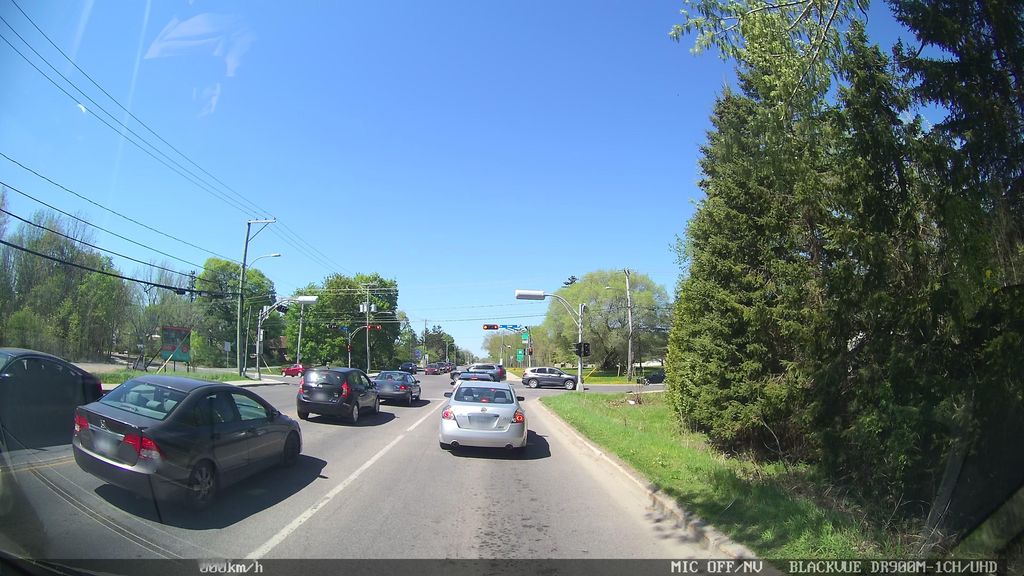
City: ottawa-gatineau